Brain MRI, t1w sequence, axial 2D slice.
Patient: age 38, sex F, weight 78 kg, height 1.78 m
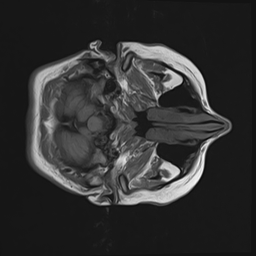